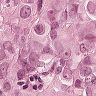
Metastatic tissue present: yes